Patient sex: M
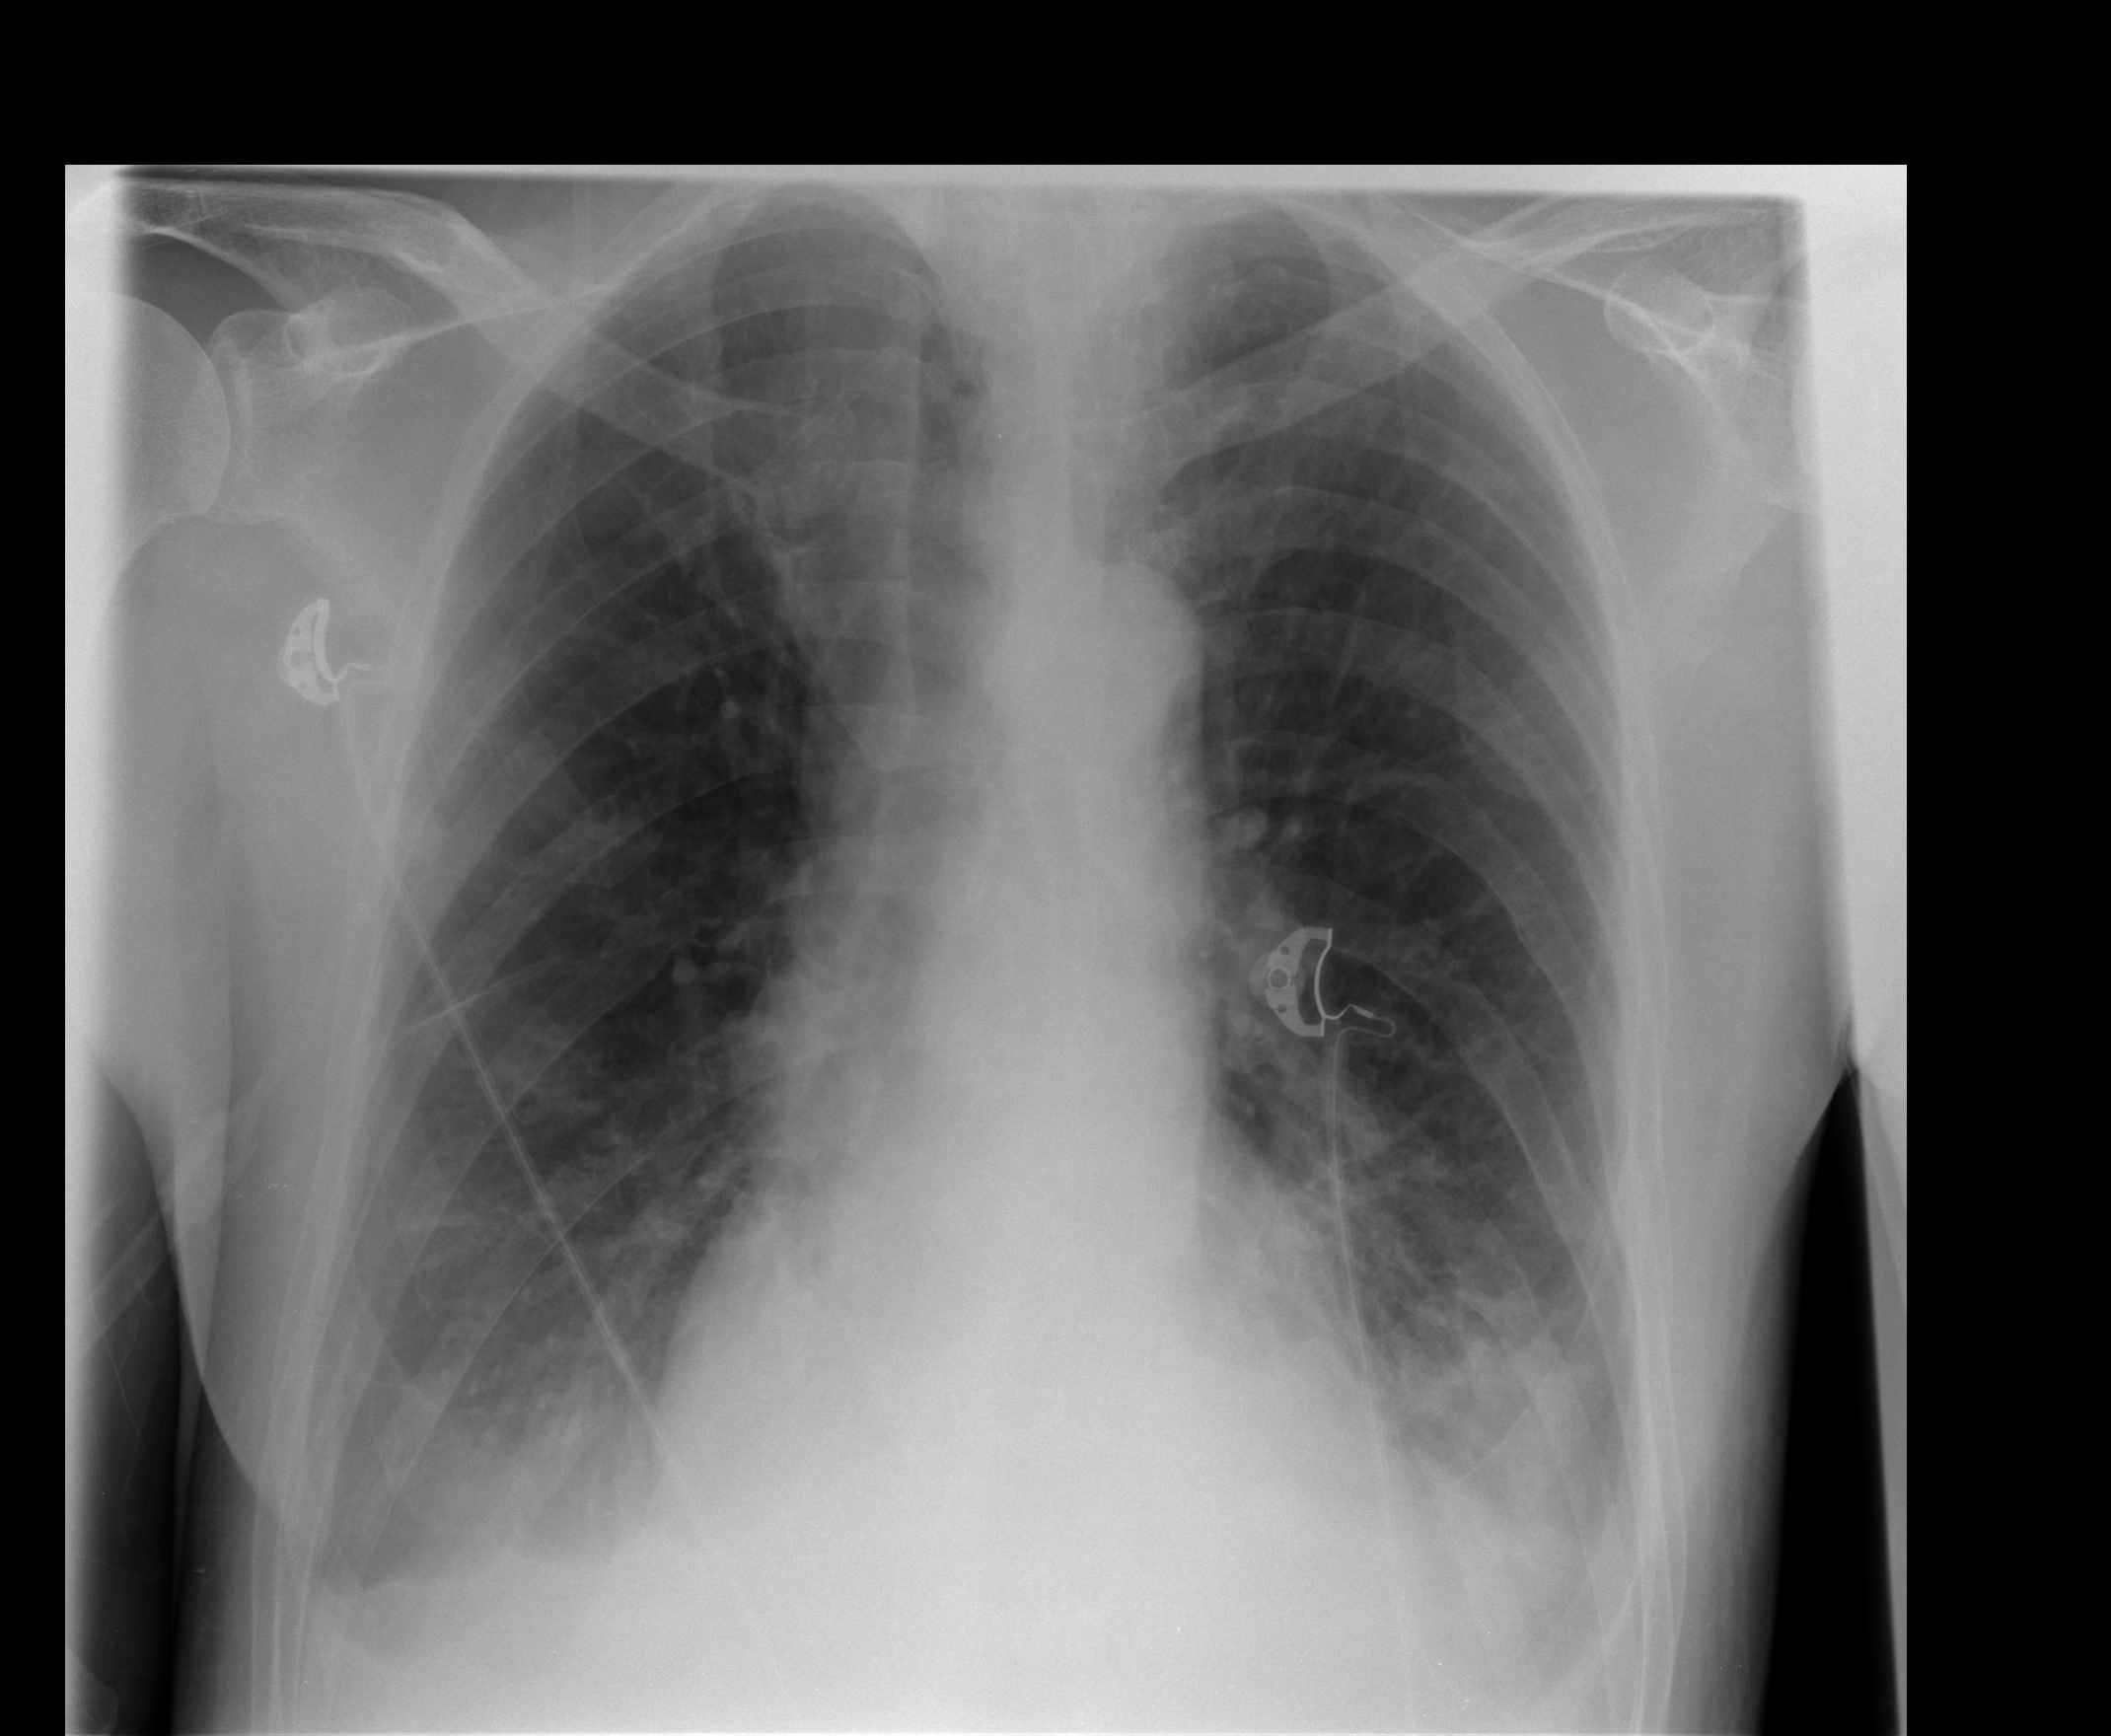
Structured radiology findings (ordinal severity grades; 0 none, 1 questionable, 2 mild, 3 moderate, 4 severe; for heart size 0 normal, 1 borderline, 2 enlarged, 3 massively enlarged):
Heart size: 2
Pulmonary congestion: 2
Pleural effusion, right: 2
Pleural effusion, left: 2
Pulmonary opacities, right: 0
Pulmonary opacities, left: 0
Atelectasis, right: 2
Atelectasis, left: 2